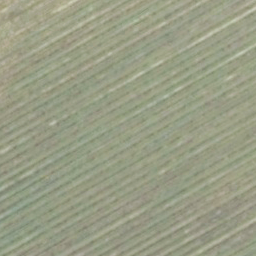
Label: agricultural